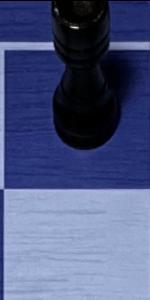
Label: Empty